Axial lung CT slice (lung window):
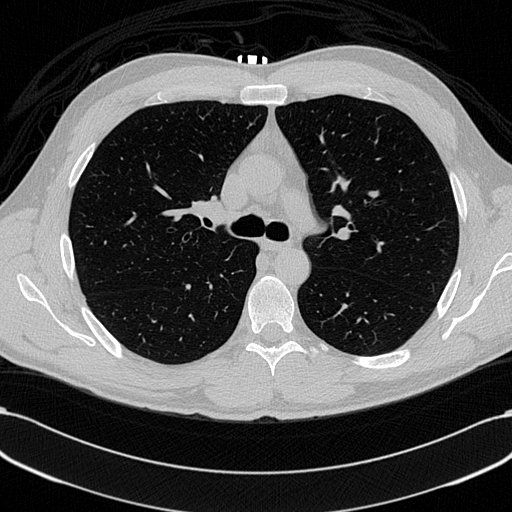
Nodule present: no